Question: For some reason, my CSS won't work when I just go to index, but if I go to it works perfectly fine.

This is the code inside my '.htaccess' file:
'''
RewriteEngine On
Rewrite Cond %{REQUEST_FILENAME} !-f
RewriteRule ^([^/]+)/$ $1.php
RewriteRule ^([^/]+)/([^/]+)/$ /$1/$2.php
RewriteCond %{REQUEST_FILENAME} !-f
RewriteCond %{REQUEST_FILENAME} !-d
RewriteCond %{REQUEST_URI} !(\.[a-zA-Z0-9]{1,5}|/)$
RewriteRule (.*)$ /$1/ [R=301,L]
'''
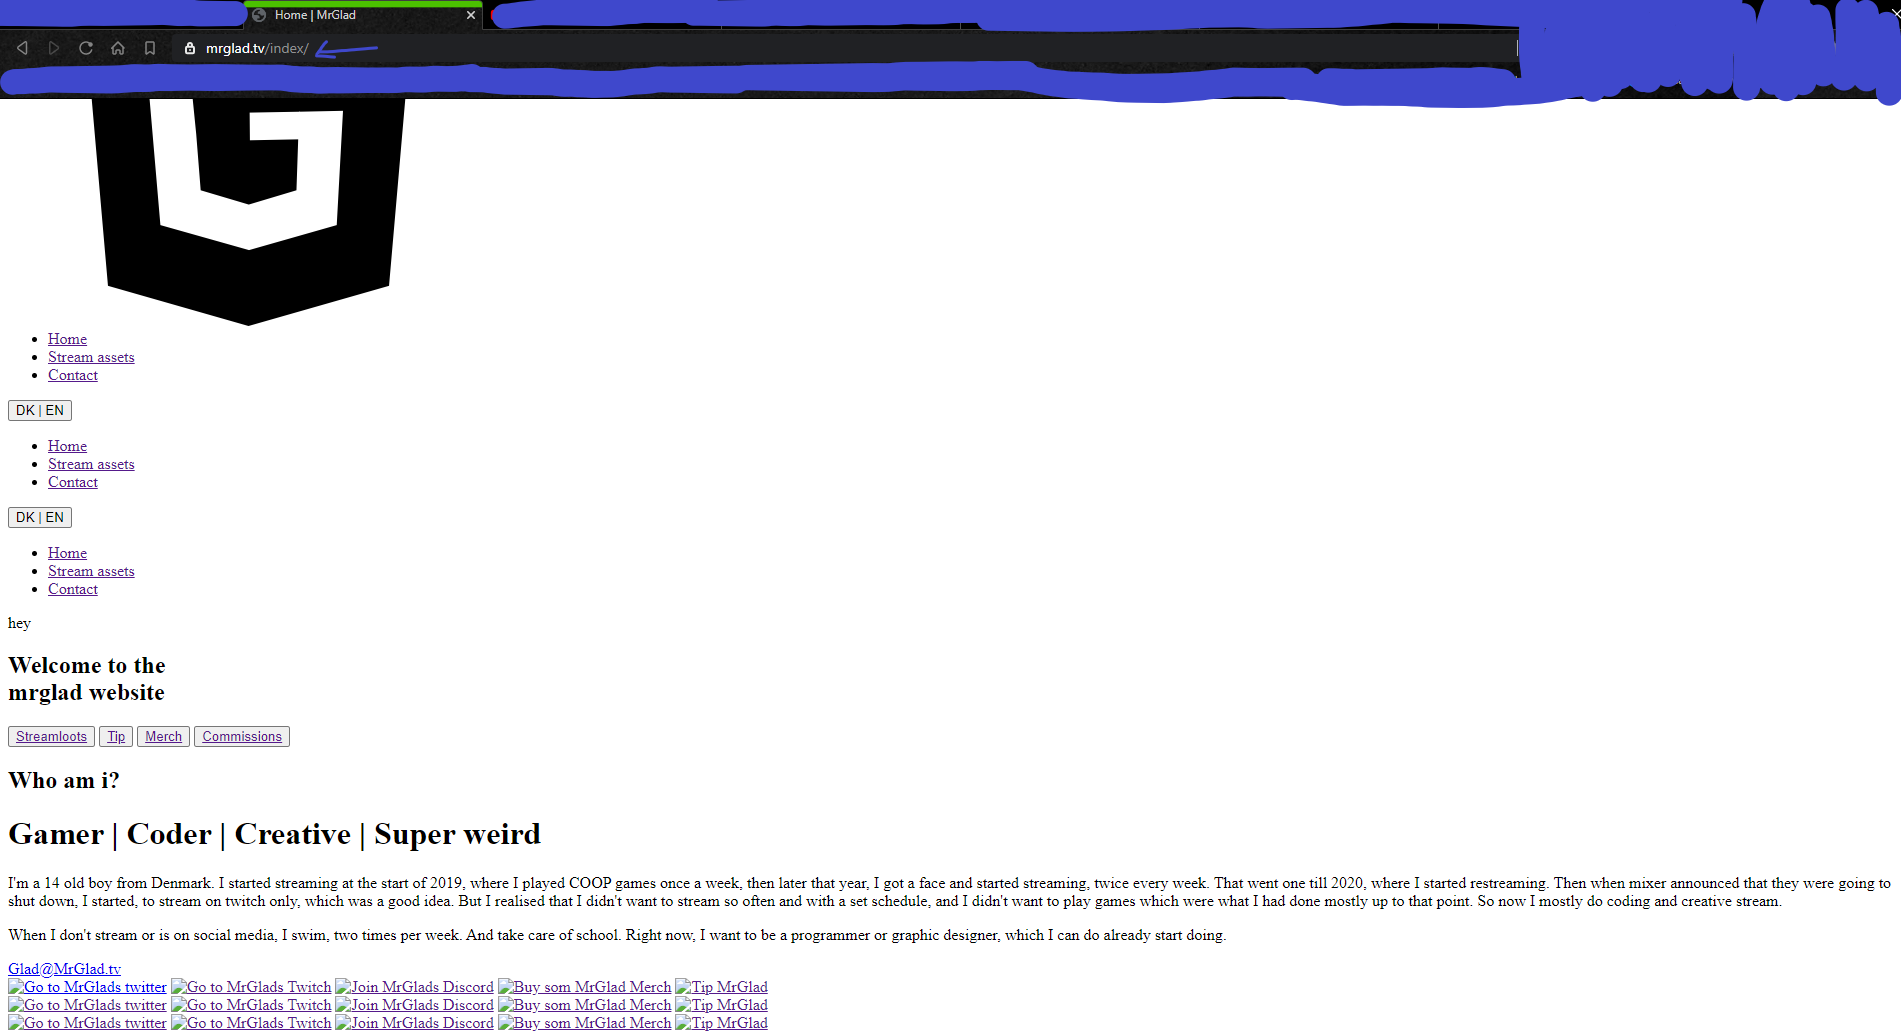
Answer: You should use the URL (without the trailing "/" after index). I think the browser is attempting to load the CSS from a path relative to on the server rather than relative to the root of